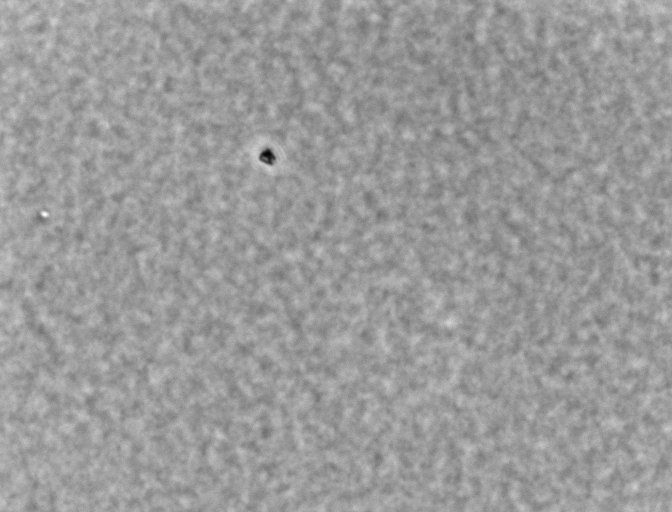
Listeria innocua